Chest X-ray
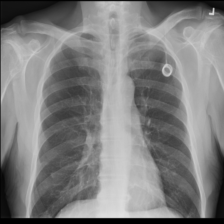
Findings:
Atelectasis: negative
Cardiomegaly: negative
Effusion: negative
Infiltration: negative
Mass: negative
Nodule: negative
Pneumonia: negative
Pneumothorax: negative
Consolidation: negative
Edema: negative
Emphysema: negative
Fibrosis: negative
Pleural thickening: negative
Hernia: negative